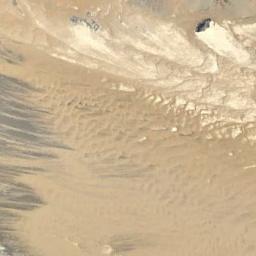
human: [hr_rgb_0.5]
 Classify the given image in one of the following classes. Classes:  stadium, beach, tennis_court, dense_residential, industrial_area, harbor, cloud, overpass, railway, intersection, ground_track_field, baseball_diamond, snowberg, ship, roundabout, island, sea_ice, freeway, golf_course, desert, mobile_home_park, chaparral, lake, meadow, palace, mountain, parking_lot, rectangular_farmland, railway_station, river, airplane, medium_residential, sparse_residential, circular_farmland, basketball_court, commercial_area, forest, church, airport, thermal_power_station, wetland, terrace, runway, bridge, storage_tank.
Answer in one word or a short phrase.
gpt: desert